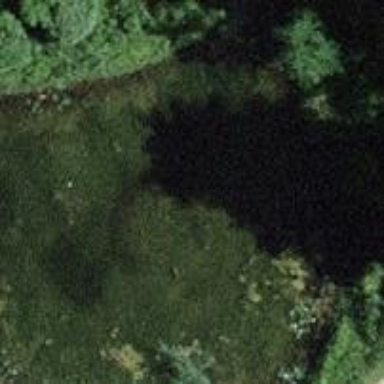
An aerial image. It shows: Serene pond surrounded by nature.